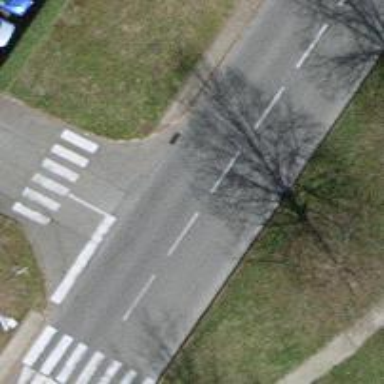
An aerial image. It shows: Tertiary road with sidewalks on both sides.